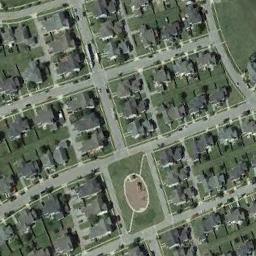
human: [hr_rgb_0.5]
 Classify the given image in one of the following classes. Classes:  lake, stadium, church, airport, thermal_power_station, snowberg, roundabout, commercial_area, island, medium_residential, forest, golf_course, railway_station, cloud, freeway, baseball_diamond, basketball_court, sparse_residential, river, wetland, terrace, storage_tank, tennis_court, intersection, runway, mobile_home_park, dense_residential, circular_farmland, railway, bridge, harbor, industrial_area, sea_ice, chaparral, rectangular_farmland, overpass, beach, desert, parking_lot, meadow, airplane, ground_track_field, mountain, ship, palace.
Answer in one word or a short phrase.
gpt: medium_residential